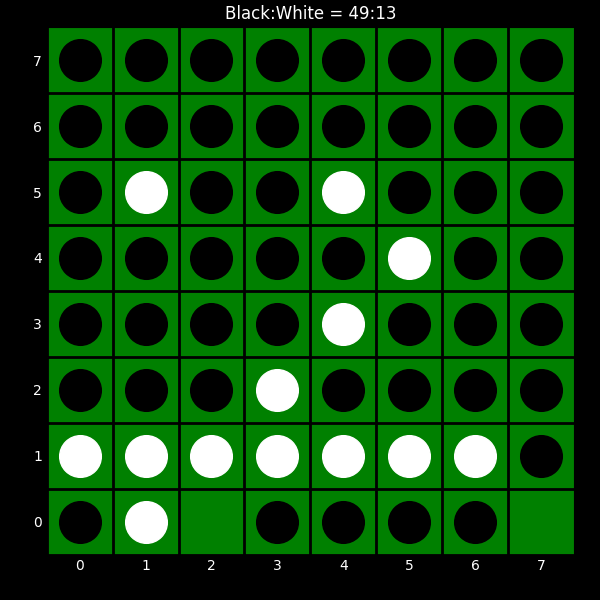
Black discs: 49
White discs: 13